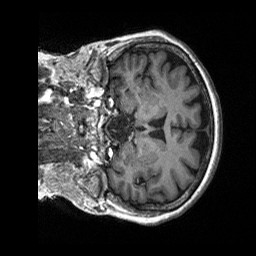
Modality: T1w
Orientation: coronal
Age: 70
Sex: female
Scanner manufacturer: siemens
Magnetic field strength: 3 T
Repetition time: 2.4 s
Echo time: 0.00226 s